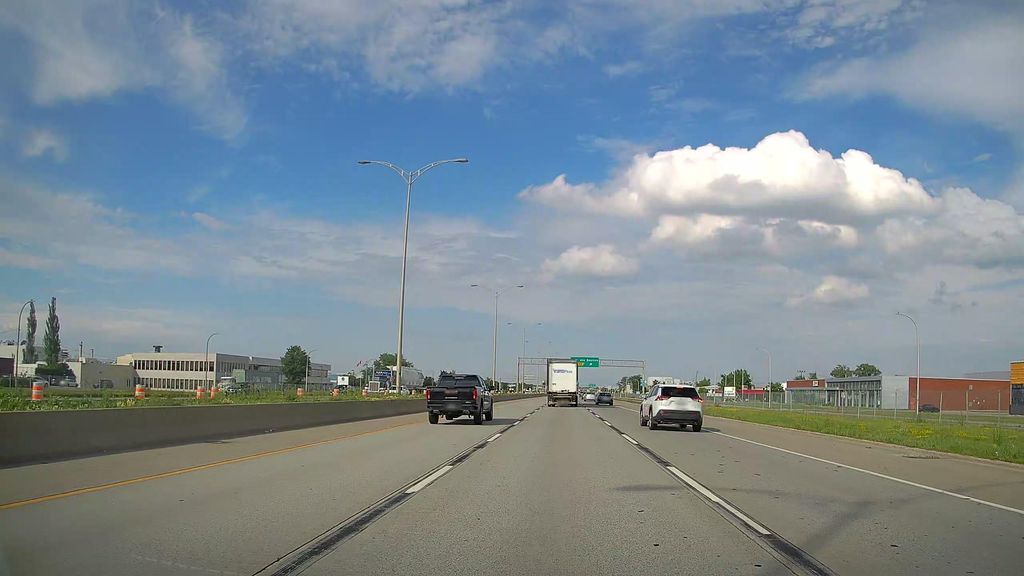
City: montreal